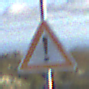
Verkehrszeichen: Gefahrenstelle
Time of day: SunriseSunset
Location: Outdoor (Nature)
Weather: PartlyCloudy
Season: NotSpecified
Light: Natural